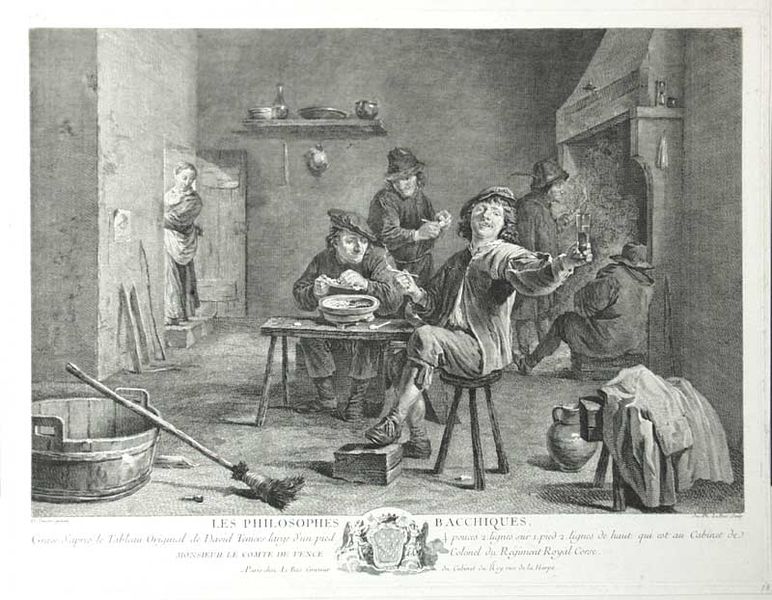
Titel: Les philosophes bacchiques
Künstler: Jacques-Philippe Lebas
Standort: Karlsruhe
Institution: Staatliche Kunsthalle Karlsruhe
Schlagwörter: feder, feuer, mann, weiß, frauen, menschen, sitzen, bar, frau, getränk, glas, grau, holz, hut, hüte, kleider, kopfbedeckungen, männer, raum, schwarz, stuhl, stühle, szene, tisch, tür, zeichnung, zimmer, dame, haus, tiere, tuch, herren, alkohol, betrunken, feier, feiern, flasche, flaschen, hemd, jacke, kneipe, mütze, mützen, regal, trinken, wand, wirtschaft, kleidung, schale, schüssel, teller, fünf, herr, holland, boden, interieur, mantel, stoff, familie, personen, bauern, genre, kamin, ofen, kanne, krug, vase, kopfbedeckung, kübel, schürze, holzschnitt, magd, schrift, schuhe, dorf, grafik, graphik, türe, baby, idylle, hocker, schemel, französisch, treppe, unruhe, essen, wein, weib, pfeife, rauchen, türrahmen, stube, stufe, kammer, besen, schenkel, tor, becher, keller, philosoph, brett, druck, druckgraphik, druckgrafik, radierung, stich, gaststätte, schwarzweiß, text, bier, bleistift, kiste, fass, speisen, genreszene, niederländisch, schuh, mahl, kasten, wanne, zuber, wappen, wärme, küche, antik, bacchus, hunger, mittelalter, trog, fröhlich, niederländer, teniers, trinker, bottich, schüsseln, eimer, kupferstich, reproduktion, zuprosten, tisc, tonkrug, mäner, wirtshaus, zecher, gaststube, schenke, unordnung, bord, karmin, philosophie, putzen, wärmen, trunk, toast, geselligkeit, trinkgelage, weinkrug, prosten, philosophen, prosit, zechen, regeal, philosph, lzeichnung, betrinken, trinkt, pfeiferauchen, krufg, crysografie, reproduktionsstich, les philosophes bacchiques, essen trinken männer, tisch drei, philisophen